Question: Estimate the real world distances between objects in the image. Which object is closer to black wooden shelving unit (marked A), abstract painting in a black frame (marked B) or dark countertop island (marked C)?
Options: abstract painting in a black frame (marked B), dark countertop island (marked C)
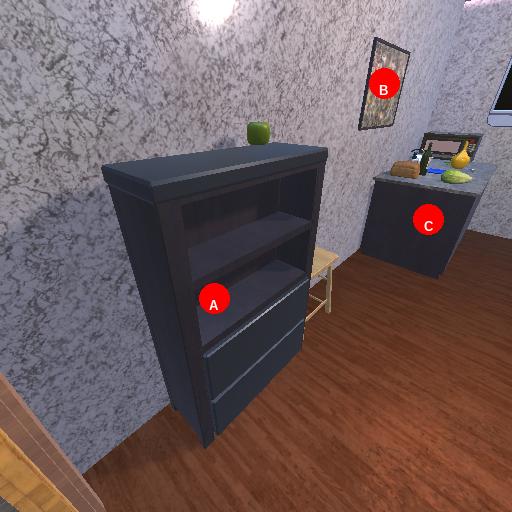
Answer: abstract painting in a black frame (marked B)